Question: I have a daemon thread which is started when a page is opened. The thread is then stopped when the page is closed. So in my class which holds the thread, I have it created like this:
'''
class A {
private static volatile boolean isStopped=false;
//this method is called then the page is loaded
public void testListener() {
Thread listener = new Thread(new Runnable() {
public void run() {
while(!isStopped) {
//perform listener event
try {
//after every event sleep for a while
Thread.sleep(1000 *2)
} catch(InterruptedException e){}
}
}
});
}
listener.setName("Test-Server-Daemon");
listener.setDaemon(true);
listener.start();
// reset back to false so thread can be restarted when the page load event,
// call this method instance
if (isStopped) {
isStopped=false;
}
}
/**This is called when page is closed**/
public static void stopListener() {
isStopped=true;
}
}
'''
Upon investigation, I have noticed that when the page is closed and not opened again within say 30 seconds interval, the thread is gracefully stopped.
But when the page is closed and re-opened within say 2 seconds interval the old thread does not get stopped and hence runs simultaneously with a new one.
And so as you can see from below image, I have the same thread started again when I close and quickly open the page.
Do anyone knows how to prevent this from occurring?
I have tried using thread 'interrupt' where I reset the mutex but no joy.
isStopped is 'volatile'.

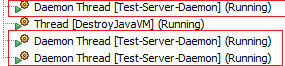
Answer: To follow on from @Jordao's answer, the 'isStopped' variable should be per thread. I would recommend using something like an 'AtomicBoolean' and changing your thread code to be approximately:
'''
public AtomicBoolean testListener() {
final AtomicBoolean isStopped = new AtomicBoolean(false);
Thread listener = new Thread(new Runnable() {
public void run() {
while(!isStopped.get()) {
...
}
}
});
listener.setName("Test-Server-Daemon");
listener.setDaemon(true);
listener.start();
return isStopped;
}
'''
Then back in your page controller you can do:
'''
AtomicBoolean isStopped = testListener();
// do the page stuff
...
// when done stop the thread
isStopped.set(true);
'''